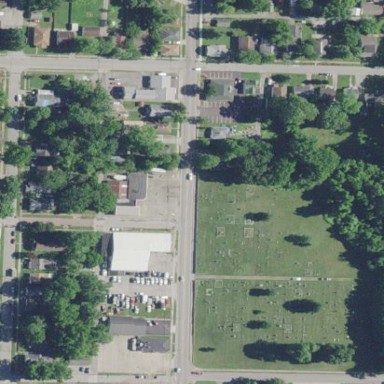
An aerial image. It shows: Cemetery.